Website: macys
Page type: billing-address
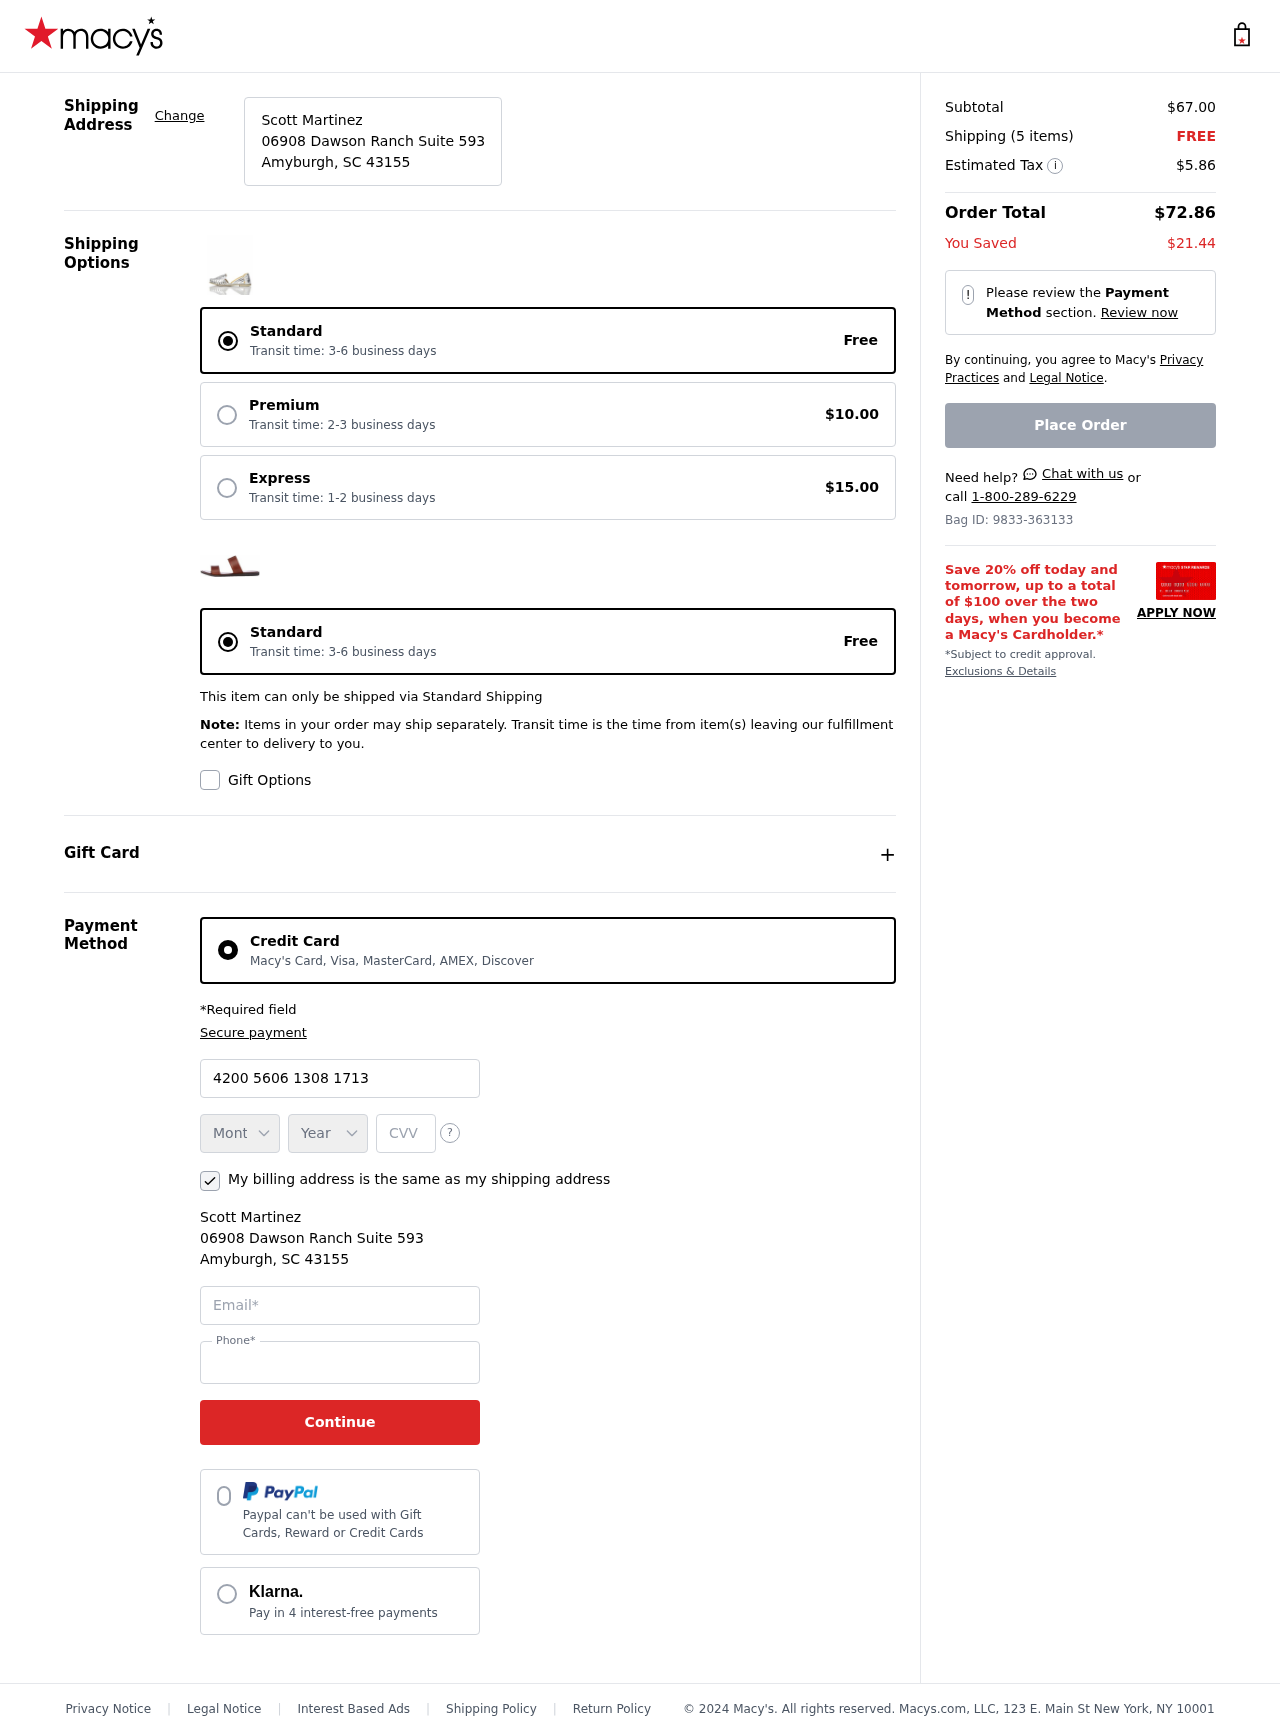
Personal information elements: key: PII_CARD_CVV
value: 093
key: PII_CARD_EXPIRY_MONTH
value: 12
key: PII_CARD_EXPIRY_YEAR
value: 27
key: PII_CARD_NUMBER
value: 4200 5606 1308 1713
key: PII_CITY_STATE_ZIP
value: Amyburgh, SC 43155
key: PII_EMAIL
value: scott.martinez@gmail.com
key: PII_FULLNAME
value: Scott Martinez
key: PII_PHONE
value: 4858826904
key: PII_STREET
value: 06908 Dawson Ranch Suite 593
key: PII_FULLNAME2
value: Scott Martinez
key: PII_CITY
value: Amyburgh
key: PII_STATE_ABBR
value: SC
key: PII_POSTCODE
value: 43155
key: PII_POSTCODE_FULL
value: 43155
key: PII_CITY_STATE
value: Amyburgh, SC
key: PII_POSTCODE_NUMERIC
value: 43155
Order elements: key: ORDER_SUBTOTAL
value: $67.00
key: ORDER_NUM_ITEMS
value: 5
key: ORDER_SHIPPING_COST
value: FREE
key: ORDER_TAX
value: $5.86
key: ORDER_TOTAL
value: $72.86
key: ORDER_SAVINGS
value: $21.44
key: ORDER_ID
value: Bag ID: 9833-363133